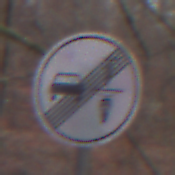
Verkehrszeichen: EndeVerbotUeberholenEinspurigeFahrzeuge
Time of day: Midday
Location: Outdoor (Nature)
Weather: Overcast
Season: Autumn
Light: Natural